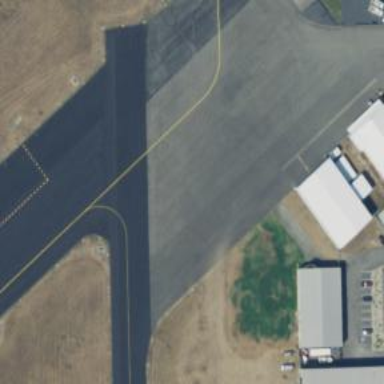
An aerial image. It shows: Apron at the airport.